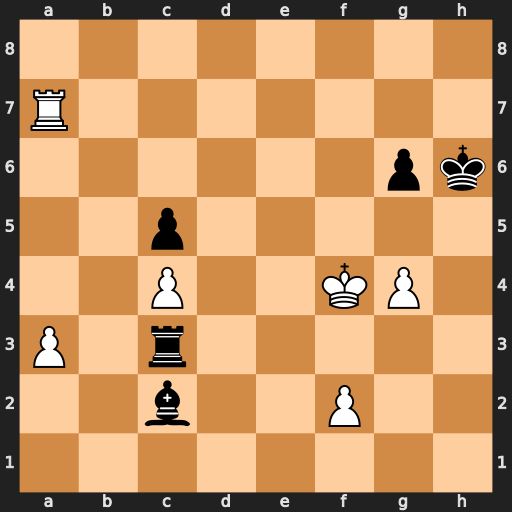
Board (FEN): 8/R7/6pk/2p5/2P2KP1/P1r5/2b2P2/8
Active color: w
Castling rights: -
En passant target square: -
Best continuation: g5+ Kh5 Rh7#